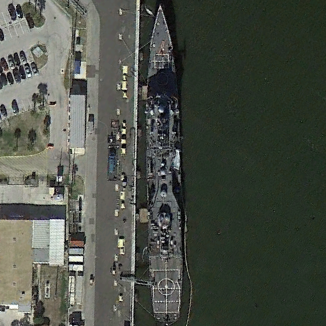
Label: cruiser